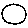
Label: moon